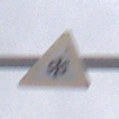
Verkehrszeichen: SchneeOderEisglaette
Umgebung: Outdoor, RoadRail
Tageszeit: Midday
Wetter: Overcast
Licht: Natural
Jahreszeit: NotSpecified
Kontrast: LowContrast